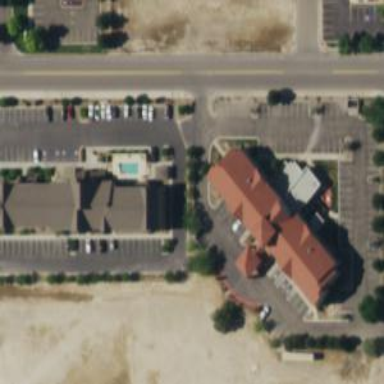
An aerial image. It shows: Hotel building.